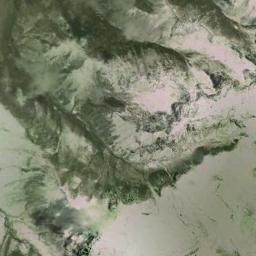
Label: snowberg